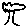
Label: tree